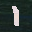
Label: 1